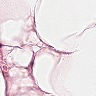
Metastatic tissue present: no